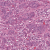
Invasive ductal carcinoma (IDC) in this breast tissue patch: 1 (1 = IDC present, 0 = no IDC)